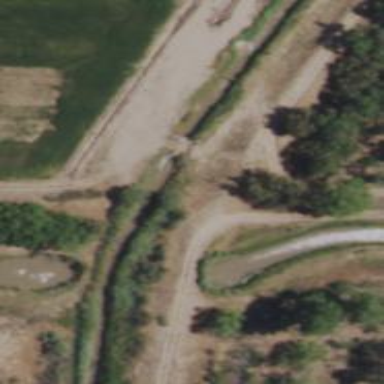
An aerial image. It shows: Service road intersecting cutline.